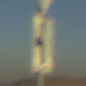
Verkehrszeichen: VerlaufVorfahrtsstrasse5
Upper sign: Vorfahrtsstrasse
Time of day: SunriseSunset
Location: Outdoor (Nature)
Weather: Clear
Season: NotSpecified
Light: Natural